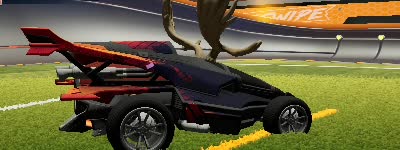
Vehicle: aftershock